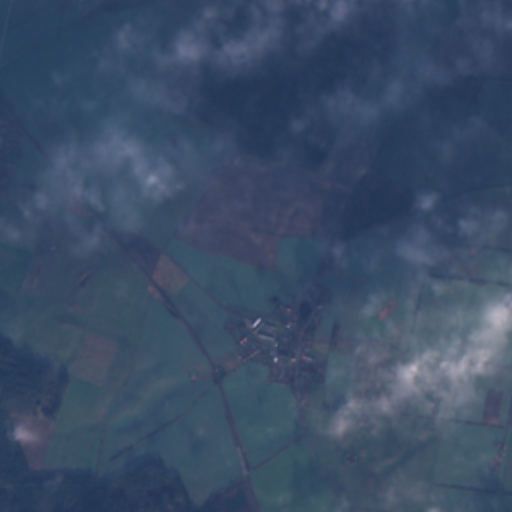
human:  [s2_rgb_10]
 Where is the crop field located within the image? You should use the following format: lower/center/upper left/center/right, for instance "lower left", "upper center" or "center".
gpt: The crop field is located in the upper left of the image.
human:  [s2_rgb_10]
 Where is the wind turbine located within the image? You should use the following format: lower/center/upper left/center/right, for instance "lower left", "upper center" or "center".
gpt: The wind turbine is located in the upper left of the image.
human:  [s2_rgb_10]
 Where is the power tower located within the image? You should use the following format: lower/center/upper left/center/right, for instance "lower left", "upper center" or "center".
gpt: There is no power tower in the image.